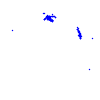
Particle: kaon